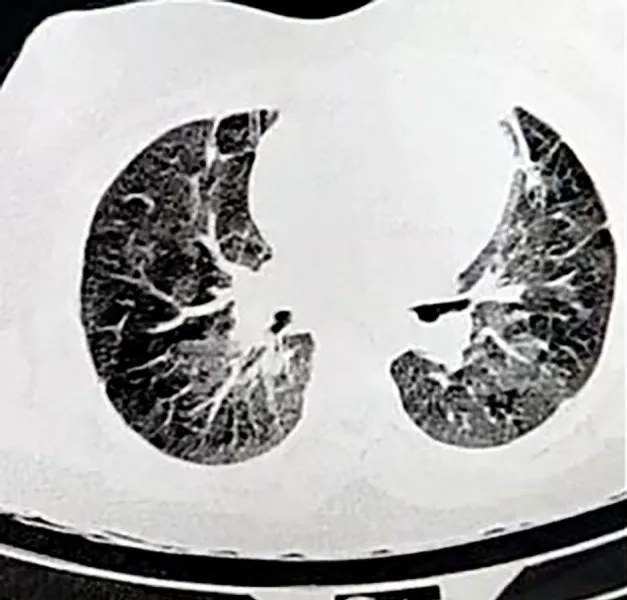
High-resolution computed tomography (HRCT) of the lungs in COVID-19 child showing bilateral multiple patchy areas of ground glass opacities.
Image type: radiology (ct)